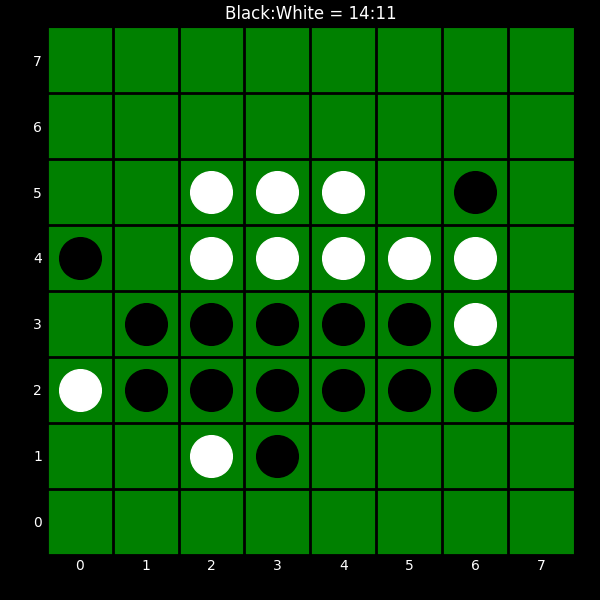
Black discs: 14
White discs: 11